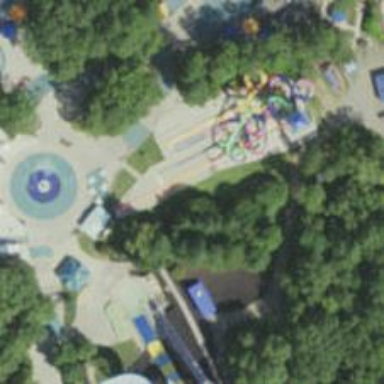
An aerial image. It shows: Water slide attraction.